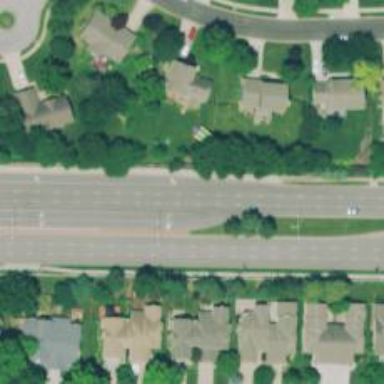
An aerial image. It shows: Road with dash markings.